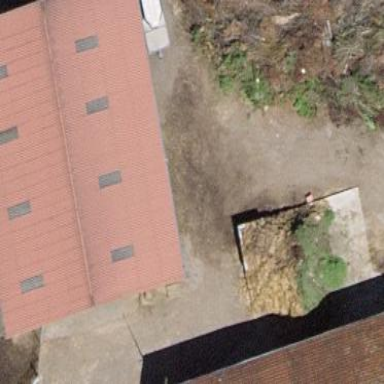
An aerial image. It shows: Farm auxiliary building.